RGB frame:
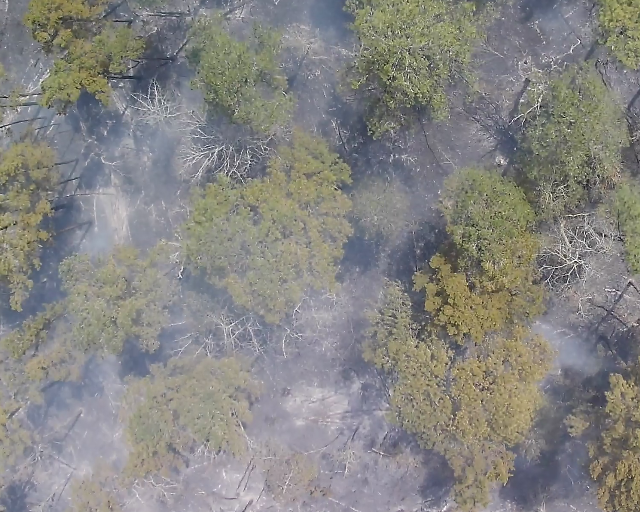
Thermal frame:
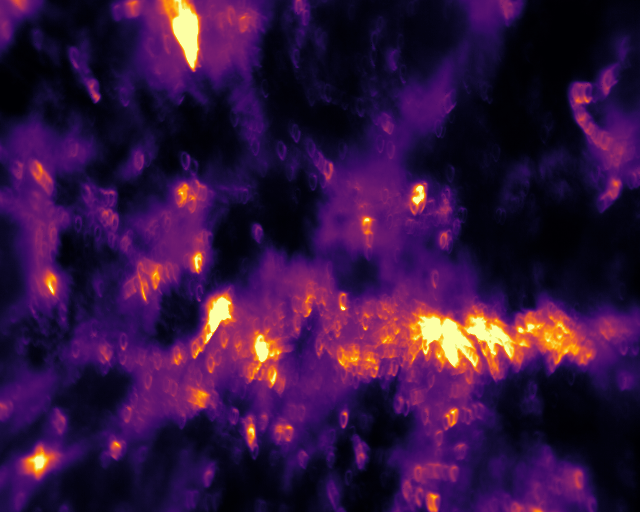
Captured: 2026-02-26 03:40:24
Pixels at or above 80 °C: 22626 (fraction of frame: 0.06905)